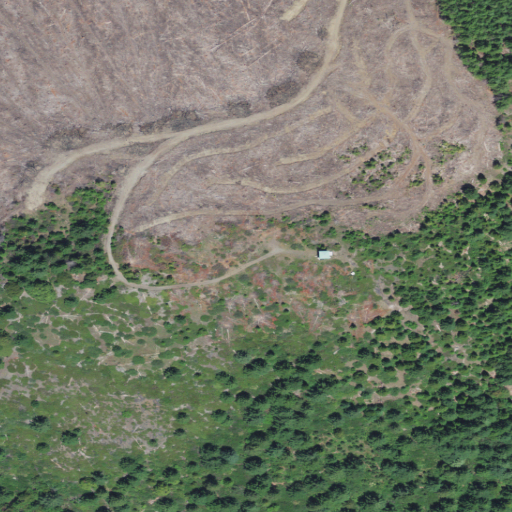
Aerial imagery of mountain in Oregon named Round Top containing grassland, evergreen forest, and shrub